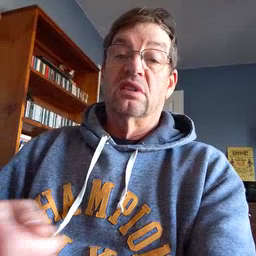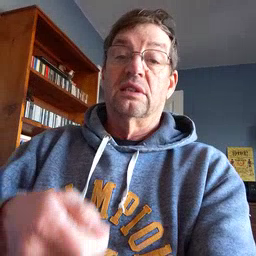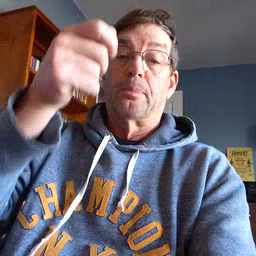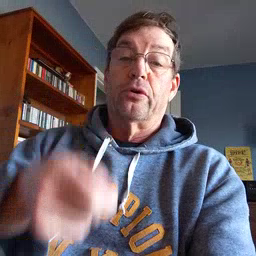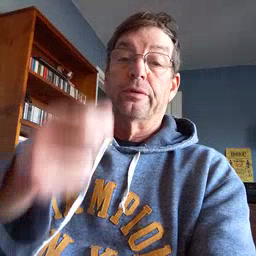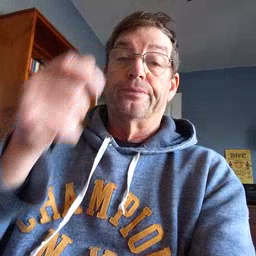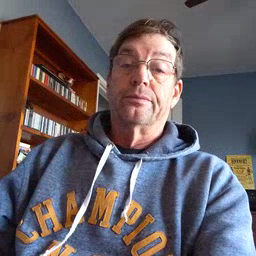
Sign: zipper